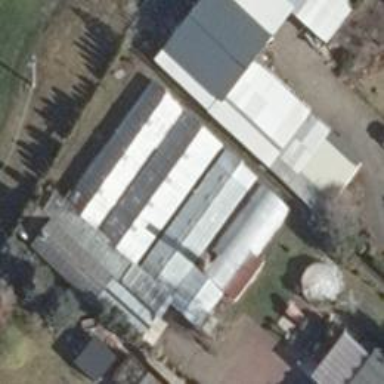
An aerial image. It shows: Greenhouse.